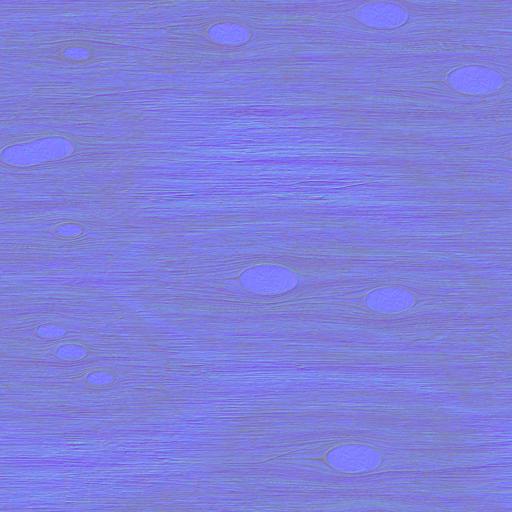
wood